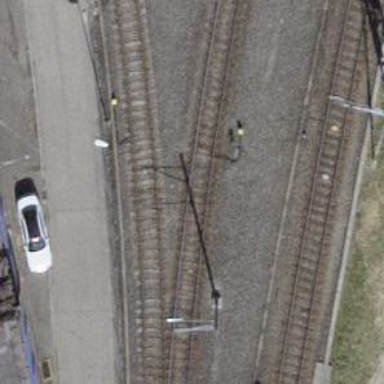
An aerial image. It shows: Narrow-gauge railway tunnel with electrified tracks using contact line.